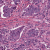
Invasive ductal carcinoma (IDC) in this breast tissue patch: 1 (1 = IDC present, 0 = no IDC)